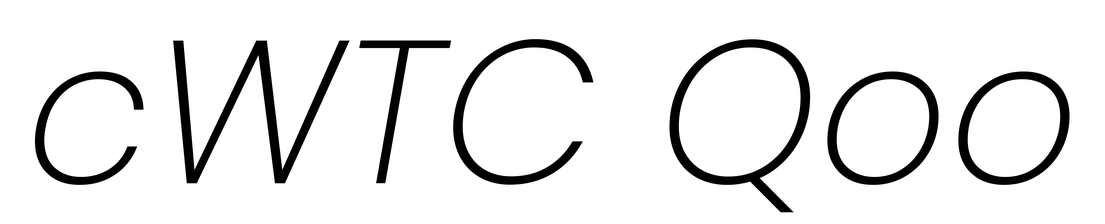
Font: Poppins-ExtraLightItalic